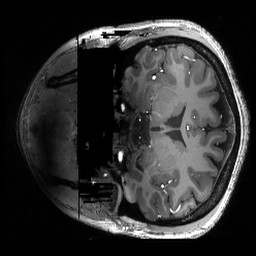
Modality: T1w
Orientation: coronal
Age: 19
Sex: female
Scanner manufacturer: siemens
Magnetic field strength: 6.98 T
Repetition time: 2.53 s
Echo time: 0.00176 s